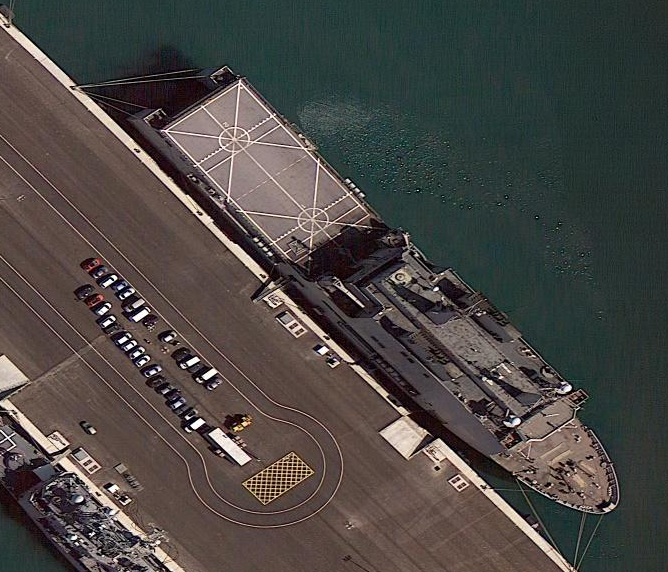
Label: combat